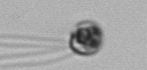
Label: flagellate_morphotype1